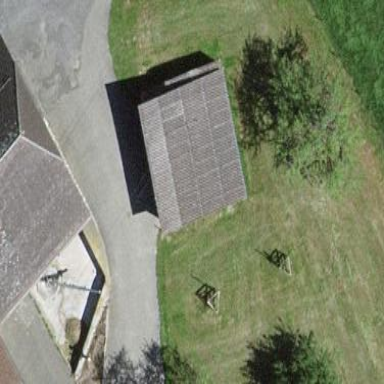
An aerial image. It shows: Shed.